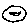
Label: smiley face